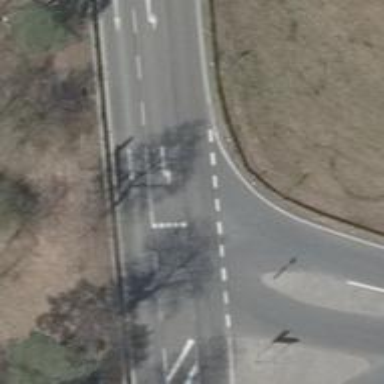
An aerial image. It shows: Secondary road with asphalt surface.